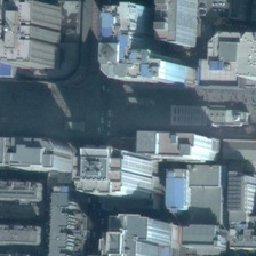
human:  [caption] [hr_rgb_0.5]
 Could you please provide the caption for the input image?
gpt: There is a T-junction in the middle with many buildings on both sides.

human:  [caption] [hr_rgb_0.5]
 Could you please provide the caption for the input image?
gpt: some buildings with light blue roof while with a highway across .

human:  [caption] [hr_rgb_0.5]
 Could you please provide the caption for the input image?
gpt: There is a T-shaped intersection in the middle with many buildings on both sides.

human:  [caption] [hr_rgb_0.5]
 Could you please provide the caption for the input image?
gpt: In the middle is a T-shaped intersection with many buildings on both sides.

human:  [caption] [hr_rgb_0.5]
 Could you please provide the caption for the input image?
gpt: There is a T-shaped intersection in the middle with several buildings on both sides.